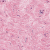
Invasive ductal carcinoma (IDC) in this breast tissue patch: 0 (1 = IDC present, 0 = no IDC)